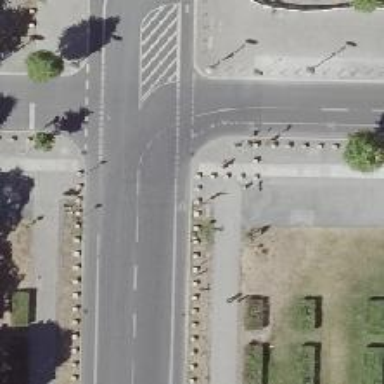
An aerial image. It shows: Unmarked crossing on the road.